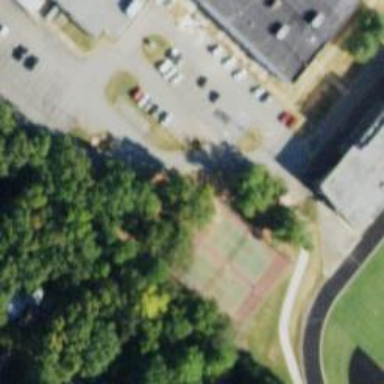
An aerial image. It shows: Tennis court on pitch.